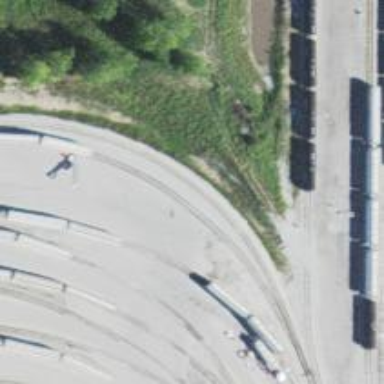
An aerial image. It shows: Rail spur service.